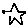
Label: star